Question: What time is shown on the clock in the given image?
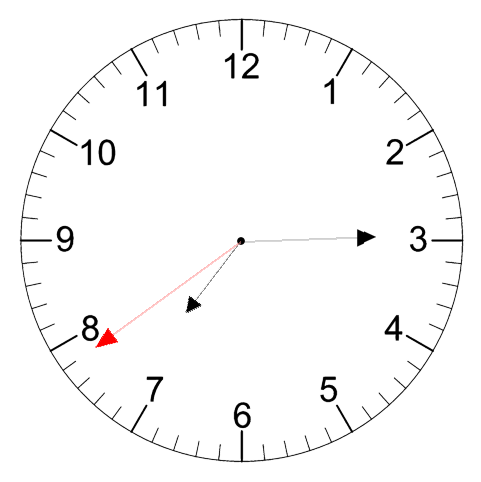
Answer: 07:14:39